Question: '''
invariant violation element type is invalid: expected a string (for built-in components) or a class/function but got: object
'''
Check the render method of

I don't know what my object error is for my 'SeekBar' code. Appreciate the help.
'''
var Slider = require('react-native-slider');
function pad(n, width, z=0) {
n = n + '';
return n.length >= width ? n : new Array(width - n.length + 1).join(z) + n;
}
const minutesAndSeconds = (position) => ([
pad(Math.floor(position / 60), 2),
pad(position % 60, 2),
]);
const SeekBar = ({
trackLength,
currentPosition,
onSeek,
onSlidingStart,
})=> {
const elapsed = minutesAndSeconds(currentPosition);
const remaining = minutesAndSeconds(trackLength - currentPosition);
return (
<View style={styles.container}>
<View style={{flexDirection: 'row'}}>
<Text style={styles.text}>
{elapsed[0] + ":" + elapsed[1]}
</Text>
<View style={{flex: 1}} />
<Text style={[styles.text, {width: 40}]}>
{trackLength > 1 && "-" + remaining[0] + ":" + remaining[1]}
</Text>
</View>
<Slider
maximumValue={Math.max(trackLength, 1, currentPosition + 1)}
onSlidingStart={onSlidingStart}
onSlidingComplete={onSeek}
value={currentPosition}
style={styles.slider}
minimumTrackTintColor='#fff'
maximumTrackTintColor='rgba(255, 255, 255, 0.14)'
thumbStyle={styles.thumb}
trackStyle={styles.track}/>
</View>
);
};
export default SeekBar;
'''
This is my StyleSheet code:
'''
const styles = StyleSheet.create({
slider: {
marginTop: -12,
},
container: {
paddingLeft: 16,
paddingRight: 16,
paddingTop: 16,
},
track: {
height: 2,
borderRadius: 1,
},
thumb: {
width: 10,
height: 10,
borderRadius: 5,
backgroundColor: 'white',
},
text: {
color: 'rgba(255, 255, 255, 0.72)',
fontSize: 12,
textAlign:'center',
}
});
'''
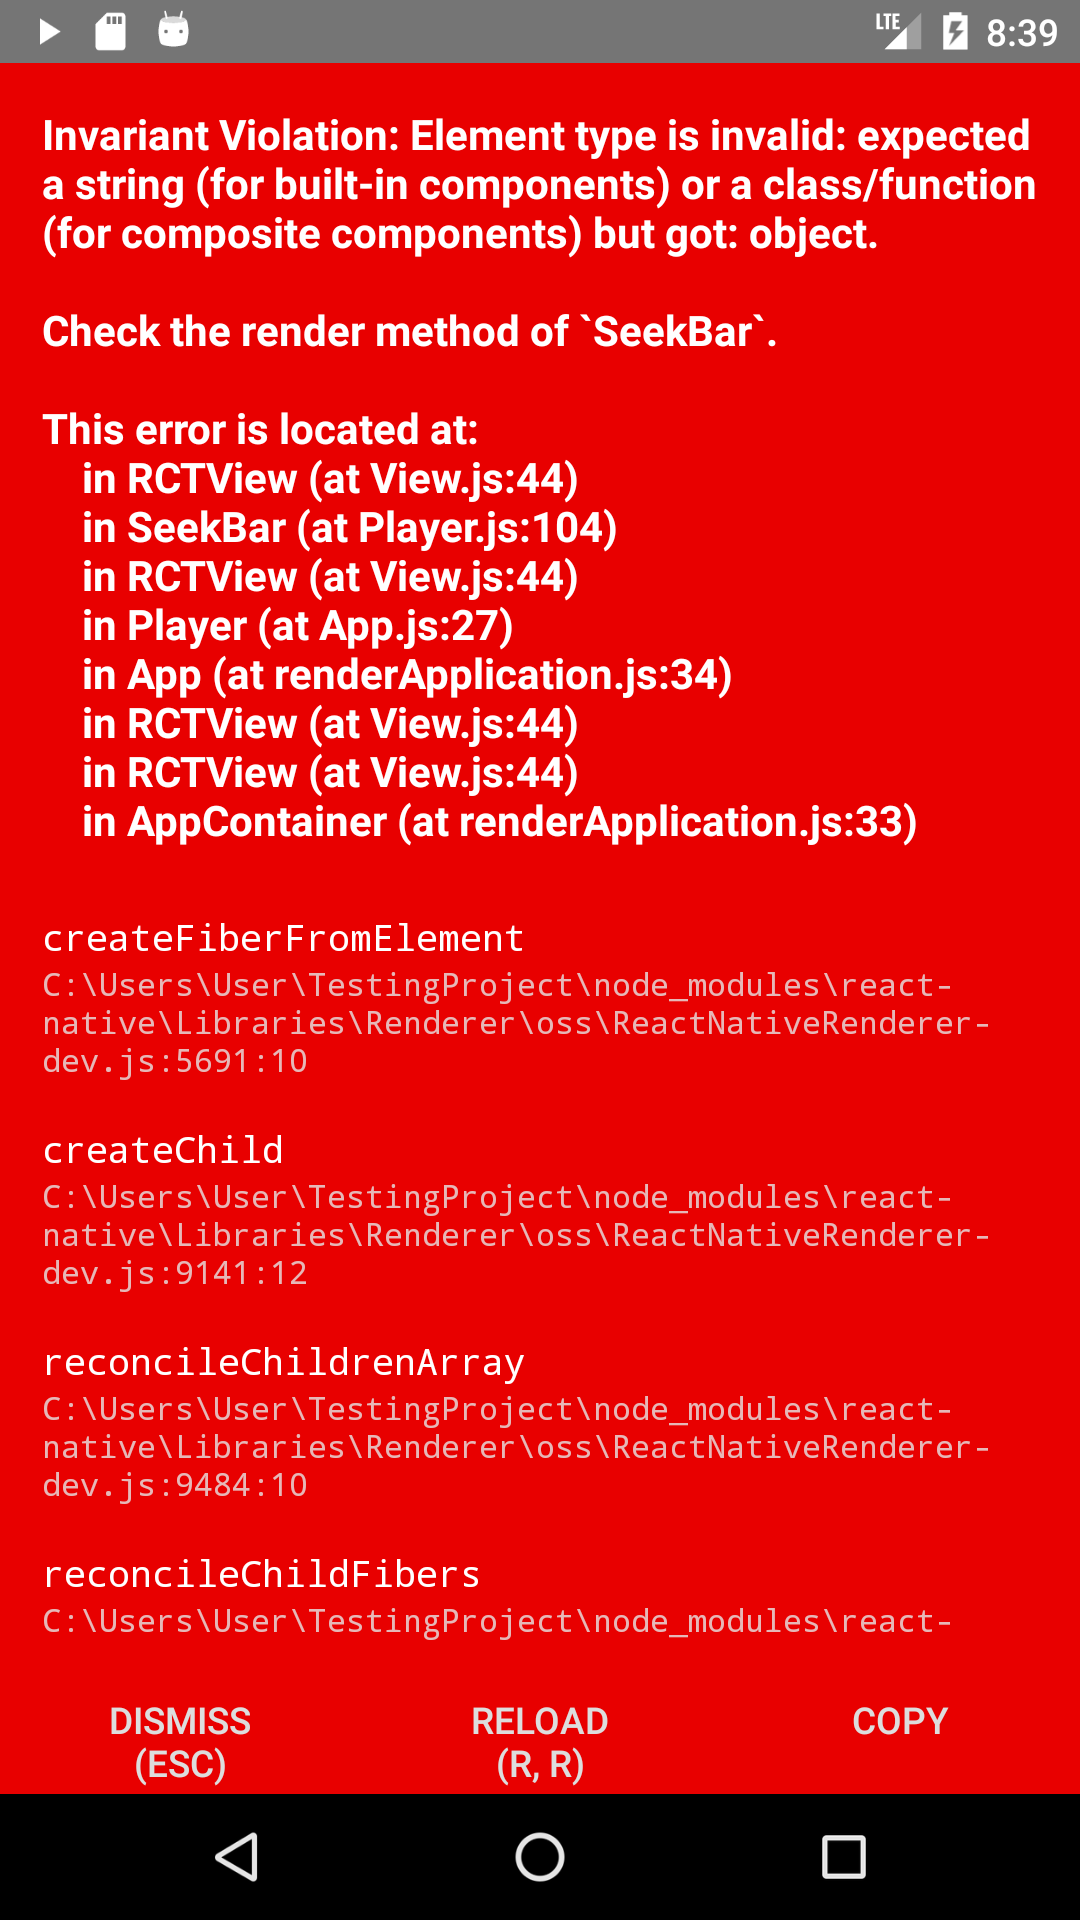
Answer: Did you try import Slider like 'import { Slider } from "react-native-slider"' ?
or simply 'import Slider from "react-native-slider"' ?